Question: I test a mobile app and have been struggling with constant crashes of the app when I use an Android emulator. I have no problem on physical Android devices, but emulators crash several times per day. The app will crash quite consistently once I find a crash-prone part of the app's "workflow". But exactly where in the app will trigger a crash seems to vary from version to version.
Here is the :
'''
Android: 2.3.7
Model: Full Android on x86 Emulator
java.lang.OutOfMemoryError: bitmap size exceeds VM budget
at android.graphics.BitmapFactory.nativeDecodeStream(Native Method)
at android.graphics.BitmapFactory.decodeStream(BitmapFactory.java:470)
at android.graphics.BitmapFactory.decodeStream(BitmapFactory.java:525)
at our.app.util.OurAppFileManager.getBrandingImageFromSD(OurAppFileManager.java:104)
at our.app.MainScreen.onResume(MainScreen.java:150)
at android.app.Instrumentation.callActivityOnResume(Instrumentation.java:1150)
at android.app.Activity.performResume(Activity.java:3832)
at android.app.ActivityThread.performResumeActivity(ActivityThread.java:2110)
at android.app.ActivityThread.handleResumeActivity(ActivityThread.java:2135)
at android.app.ActivityThread.handleLaunchActivity(ActivityThread.java:1668)
at android.app.ActivityThread.access$1500(ActivityThread.java:117)
at android.app.ActivityThread$H.handleMessage(ActivityThread.java:931)
at android.os.Handler.dispatchMessage(Handler.java:99)
at android.os.Looper.loop(Looper.java:130)
at android.app.ActivityThread.main(ActivityThread.java:3683)
at java.lang.reflect.Method.invokeNative(Native Method)
at java.lang.reflect.Method.invoke(Method.java:507)
at com.android.internal.os.ZygoteInit$MethodAndArgsCaller.run(ZygoteInit.java:839)
at com.android.internal.os.ZygoteInit.main(ZygoteInit.java:597)
at dalvik.system.NativeStart.main(Native Method)
'''
And here is a :

I have tried changing the RAM and VM Heap and Internal Storage settings without much luck. In fact, the emulator launcher will start to complain if I set the RAM too high.
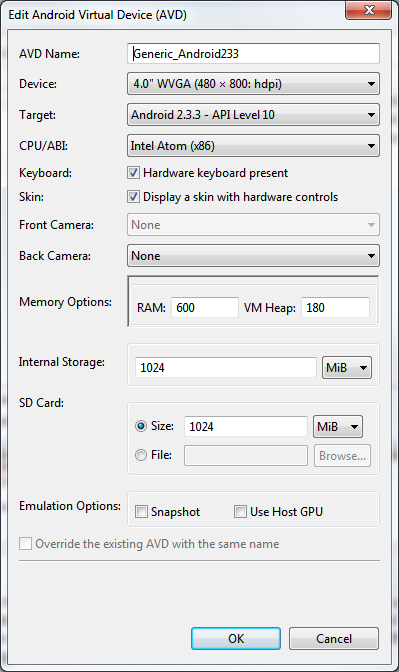
Answer: You either truly have run out of heap space, or the heap is sufficiently fragmented that Android cannot allocate whatever you are requesting. This will happen on production devices as well, and so treating this as an emulator issue is a mistake IMHO.
I'd start by doing more testing with the 4.x emulator. Partly, that will give you better crash information, including how large of an allocation failed. Partly, it will give you substantially better results when using MAT to figure out where your heap is going.
There are umpteen zillion questions and answers here on StackOverflow regarding 'OutOfMemoryError' with bitmap allocation. You may wish to browse through some. They will point you in the same basic directions:
- On Android 3.0+, use 'inBitmap' on the 'BitmapOptions' that you pass to 'BitmapFactory', to reuse existing memory as opposed to allocating new memory- 'recycle()' your 'Bitmap' objects when you are done with them- Be generally careful about your memory allocations, as Android's garbage collector is non-compacting, so eventually you will be incapable of allocating large blocks of memory again- Use MAT to see if you are leaking memory somewhere that is contributing to your problem
And so on.